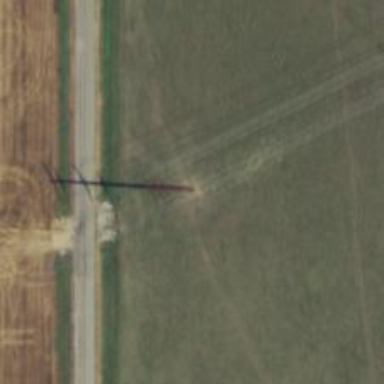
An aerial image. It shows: Power tower.